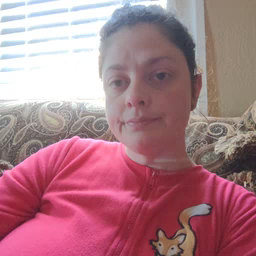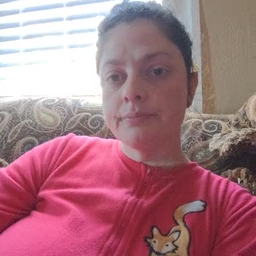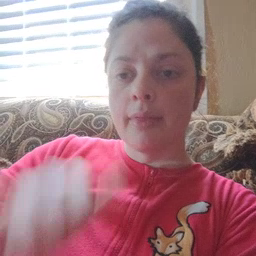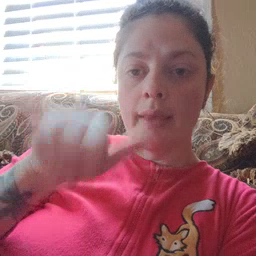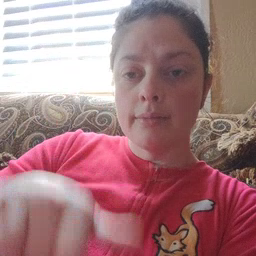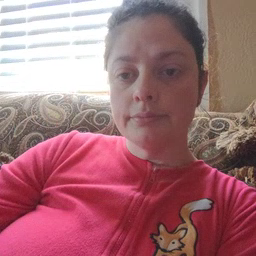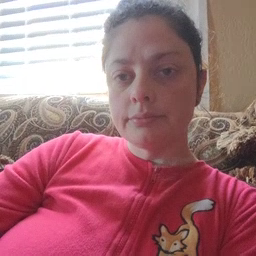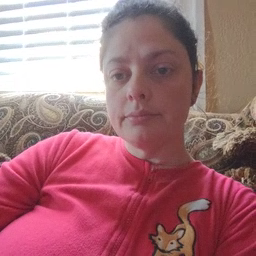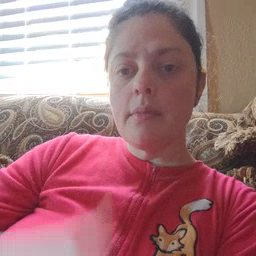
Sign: that